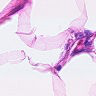
Metastatic tissue present: no